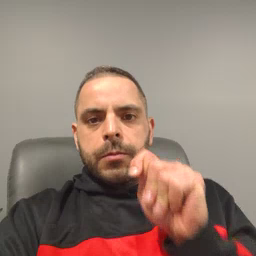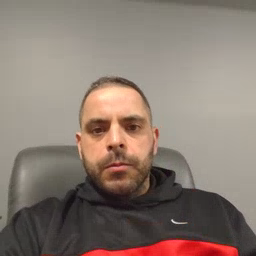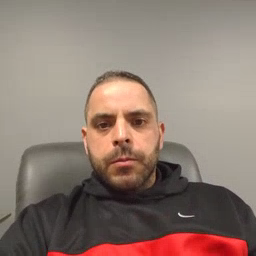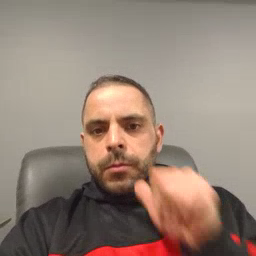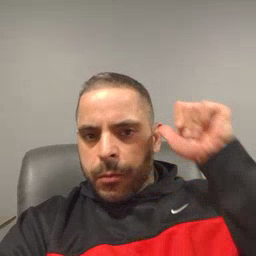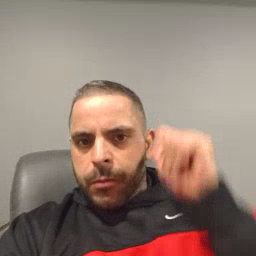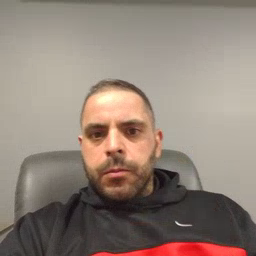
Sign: yesterday